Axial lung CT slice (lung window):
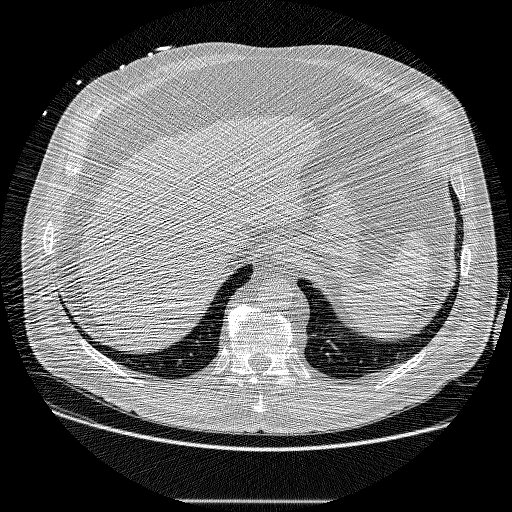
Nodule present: no